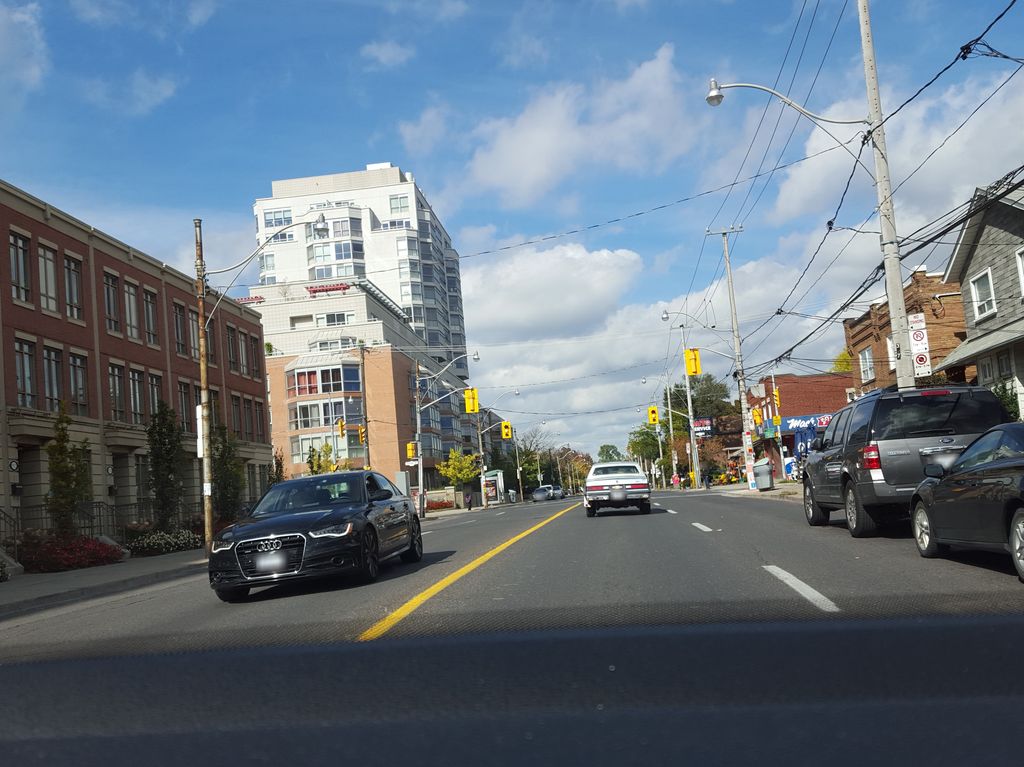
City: toronto